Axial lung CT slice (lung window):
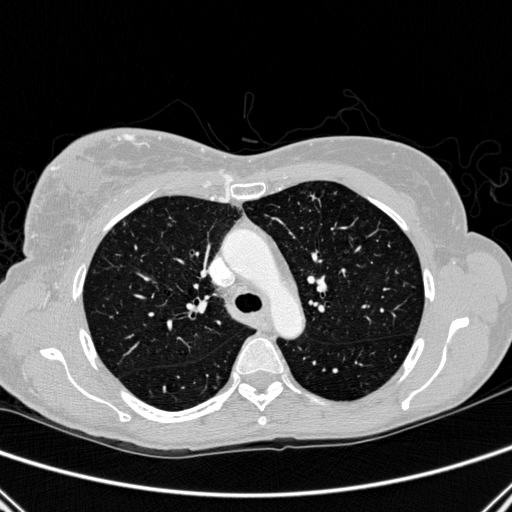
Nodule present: no